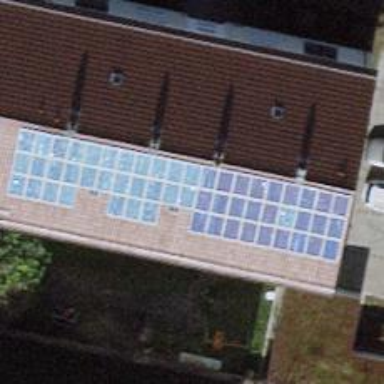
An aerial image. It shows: Solar power generator with photovoltaic panels.